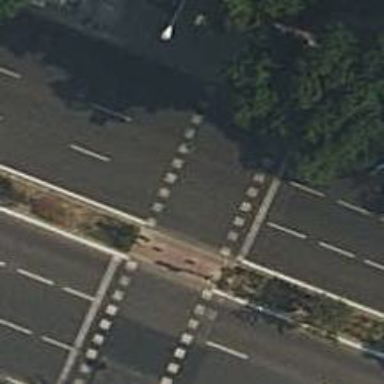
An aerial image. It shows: Zebra crossing with traffic signals.